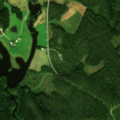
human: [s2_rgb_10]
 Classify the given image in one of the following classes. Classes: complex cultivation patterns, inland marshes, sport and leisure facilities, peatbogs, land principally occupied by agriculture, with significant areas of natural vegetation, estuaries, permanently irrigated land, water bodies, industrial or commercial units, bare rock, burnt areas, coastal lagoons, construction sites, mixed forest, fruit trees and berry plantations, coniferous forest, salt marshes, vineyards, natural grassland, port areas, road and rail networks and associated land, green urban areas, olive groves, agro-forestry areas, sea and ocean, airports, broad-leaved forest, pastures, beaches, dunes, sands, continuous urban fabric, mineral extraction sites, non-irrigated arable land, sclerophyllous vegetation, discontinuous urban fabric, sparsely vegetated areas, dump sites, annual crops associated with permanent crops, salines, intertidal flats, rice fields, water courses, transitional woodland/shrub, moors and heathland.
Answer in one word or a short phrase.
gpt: land principally occupied by agriculture, with significant areas of natural vegetation, coniferous forest, mixed forest, transitional woodland/shrub